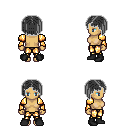
a pixel art fantasy rpg character, female body template, human, tanned skin, gold arm armor, gold greaves, gray pageboy hairstyle, black shoes, four views (front, back, left, right), 2x2 character sprite sheet, small pixel art, hard edges, no anti-aliasing